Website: lowes
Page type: review-order
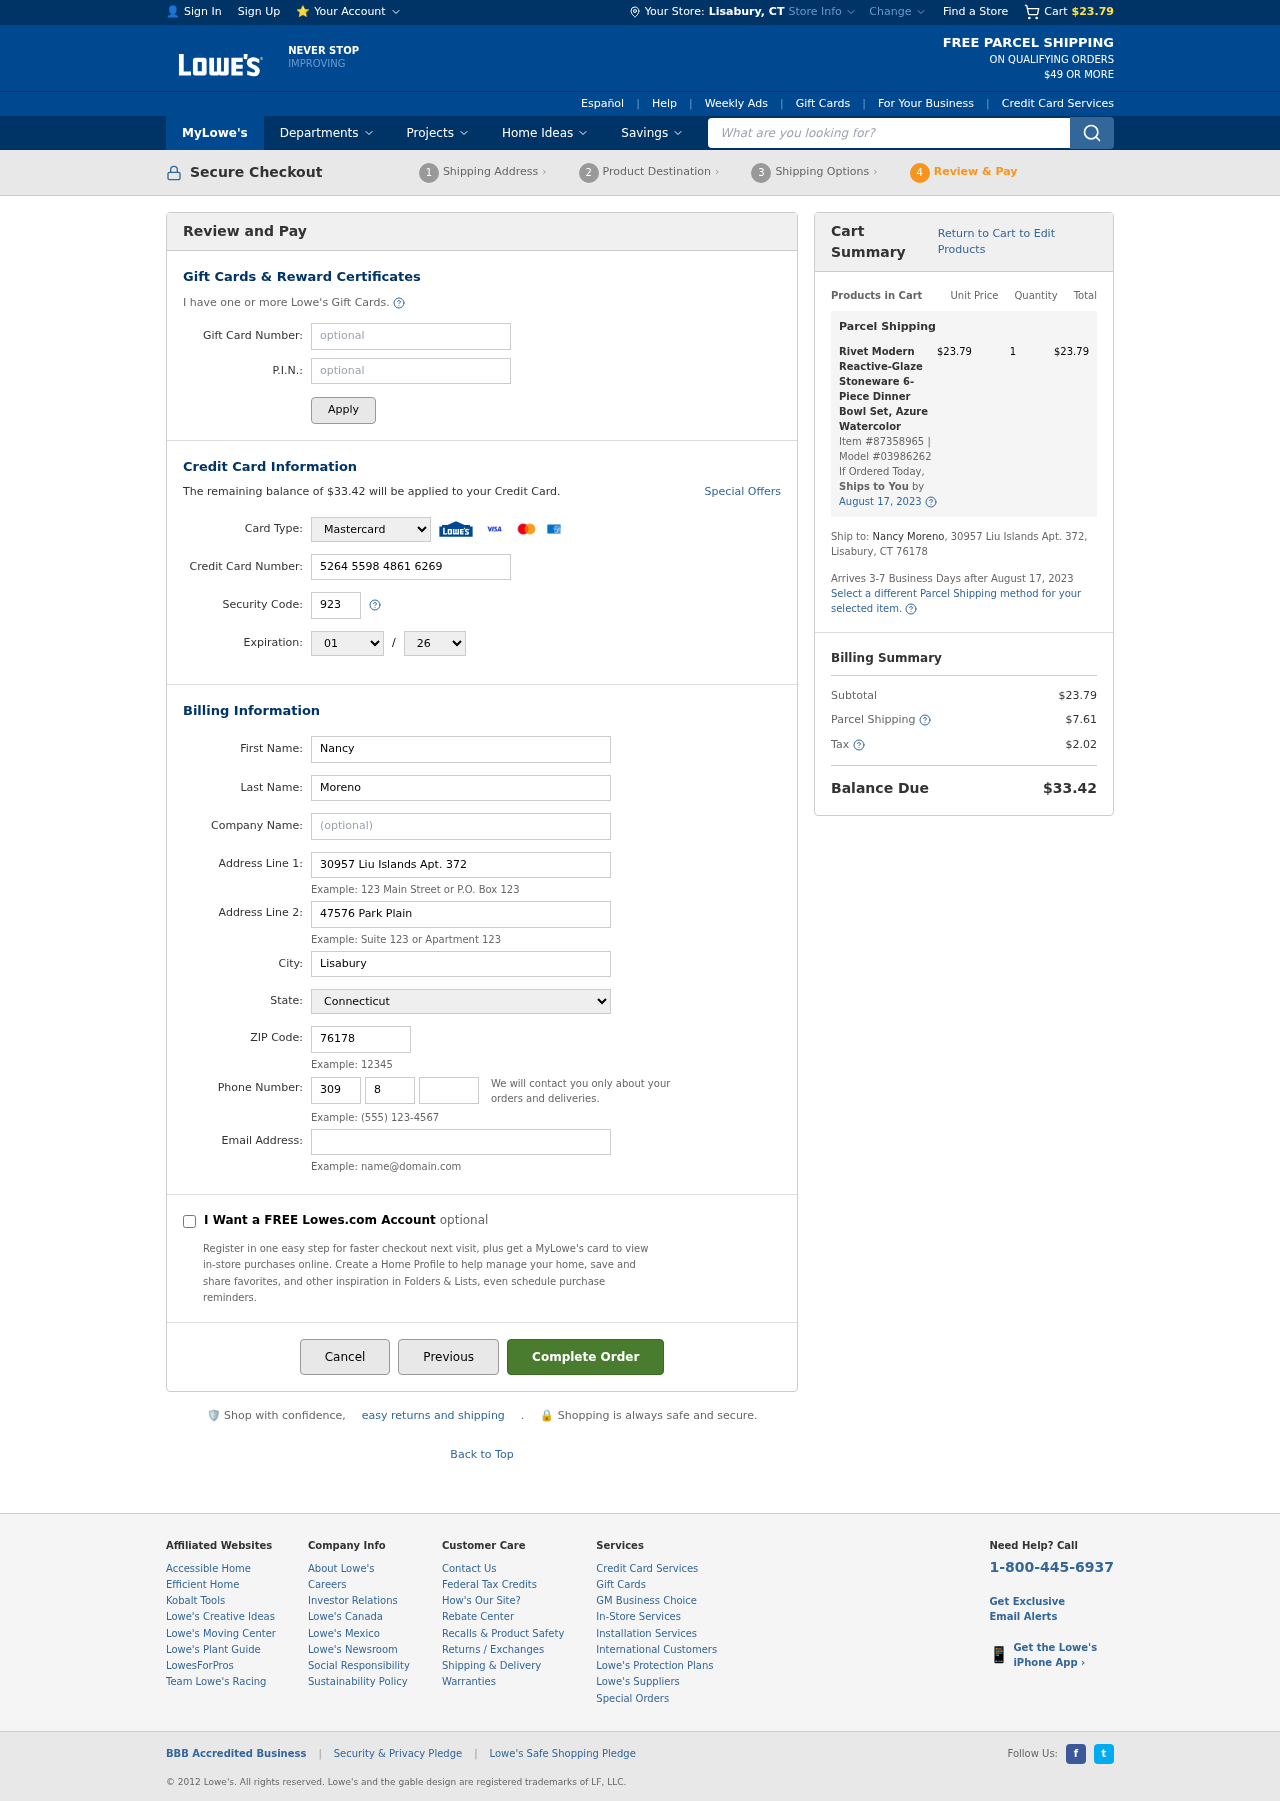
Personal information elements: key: PII_CARD_CVV
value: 923
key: PII_CARD_EXPIRY_MONTH
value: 01
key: PII_CARD_EXPIRY_YEAR
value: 26
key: PII_CARD_NUMBER
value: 5264 5598 4861 6269
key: PII_CARD_TYPE
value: Mastercard
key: PII_CITY
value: Lisabury
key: PII_CITY_STATE
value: Lisabury, CT
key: PII_EMAIL
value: nancy_moreno@yahoo.com
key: PII_FIRSTNAME
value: Nancy
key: PII_LASTNAME
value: Moreno
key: PII_PHONE_AREA
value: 309
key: PII_PHONE_PREFIX
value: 843
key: PII_PHONE_SUFFIX
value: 8331
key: PII_POSTCODE
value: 76178
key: PII_STATE
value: Connecticut
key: PII_STREET
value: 30957 Liu Islands Apt. 372
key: PII_STREET2
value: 30957 Liu Islands Apt. 372
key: PII_STREET2
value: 47576 Park Plain
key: PII_FULLNAME2
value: Nancy Moreno
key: PII_CITY_STATE_ZIP2
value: Lisabury, CT 76178
Product elements: key: PRODUCT1_NAME
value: Rivet Modern Reactive-Glaze Stoneware 6-Piece Dinner Bowl Set, Azure Watercolor
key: PRODUCT1_PRICE
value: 23.79
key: PRODUCT1_QUANTITY
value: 1
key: PRODUCT1_ITEM_NUMBER
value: Item #87358965
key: PRODUCT1_MODEL_NUMBER
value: Model #03986262
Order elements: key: ORDER_SUBTOTAL
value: $23.79
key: ORDER_BALANCE_DUE
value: $33.42
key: ORDER_SHIPPING_DATE
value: August 17, 2023
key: ORDER_ITEM_TOTAL
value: $23.79
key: ORDER_SHIPPING_DATE2
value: August 17, 2023
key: ORDER_SHIPPING_COST
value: $7.61
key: ORDER_TAX
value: $2.02
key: ORDER_TOTAL
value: $33.42
Search elements: key: HEADER_SEARCH
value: What are you looking for?